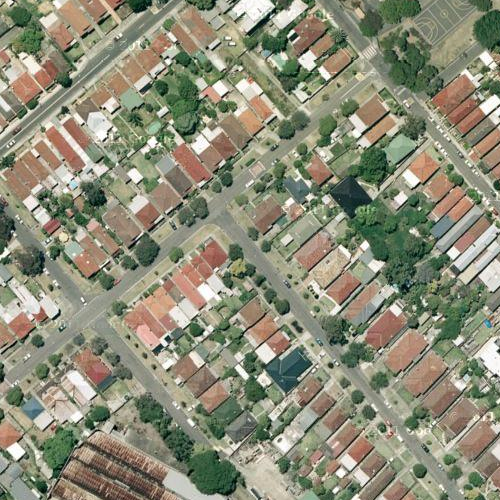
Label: sydney